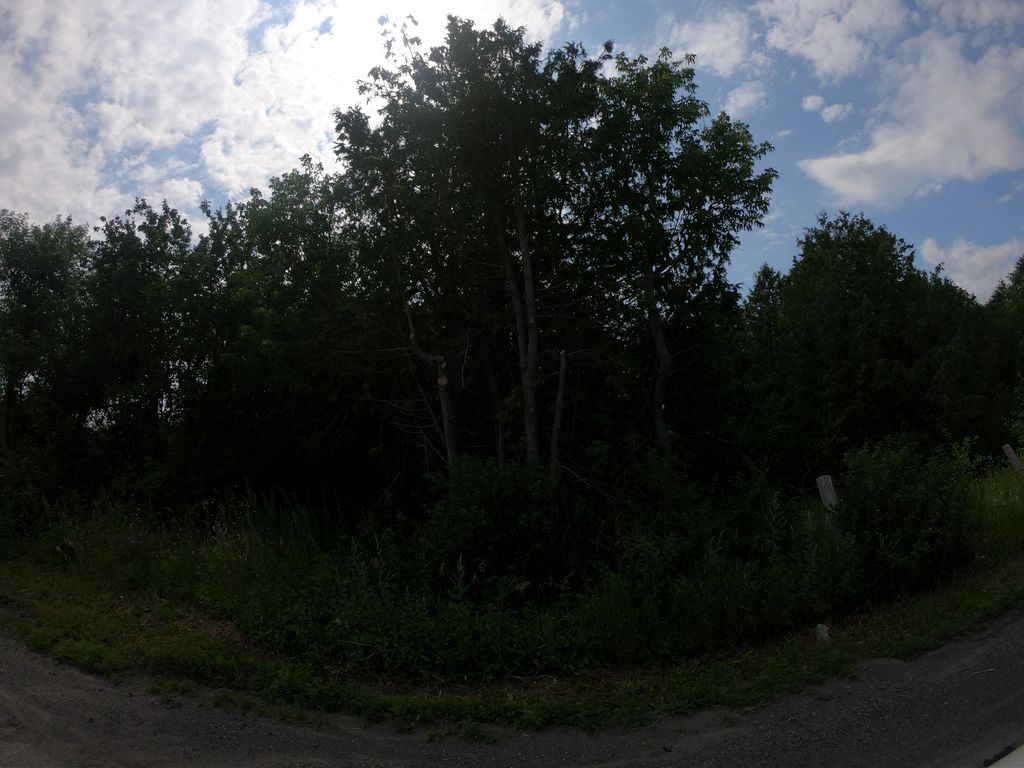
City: ottawa-gatineau